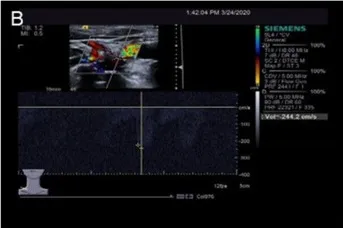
Ultrasound examination of the right clavicular artery. (B) Blood flow speeds up in the plaques of the right clavicular artery.
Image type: radiology (ultrasound)